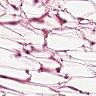
Metastatic tissue present: no